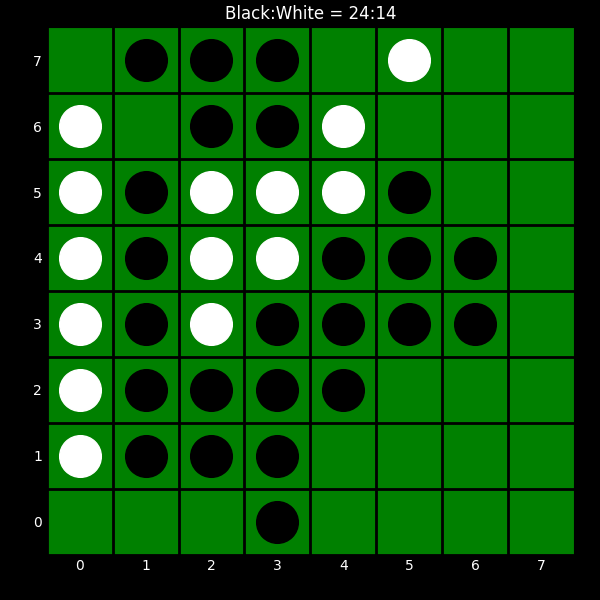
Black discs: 24
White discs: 14